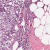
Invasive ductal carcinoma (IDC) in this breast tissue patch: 1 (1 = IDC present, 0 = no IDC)